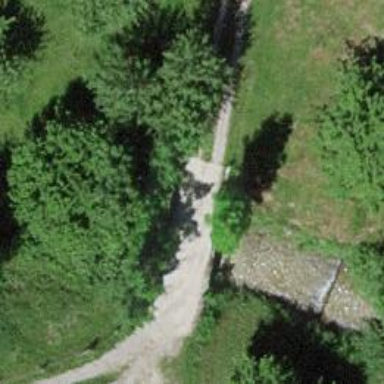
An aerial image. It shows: Driveway bridge with pebblestone surface.